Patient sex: M
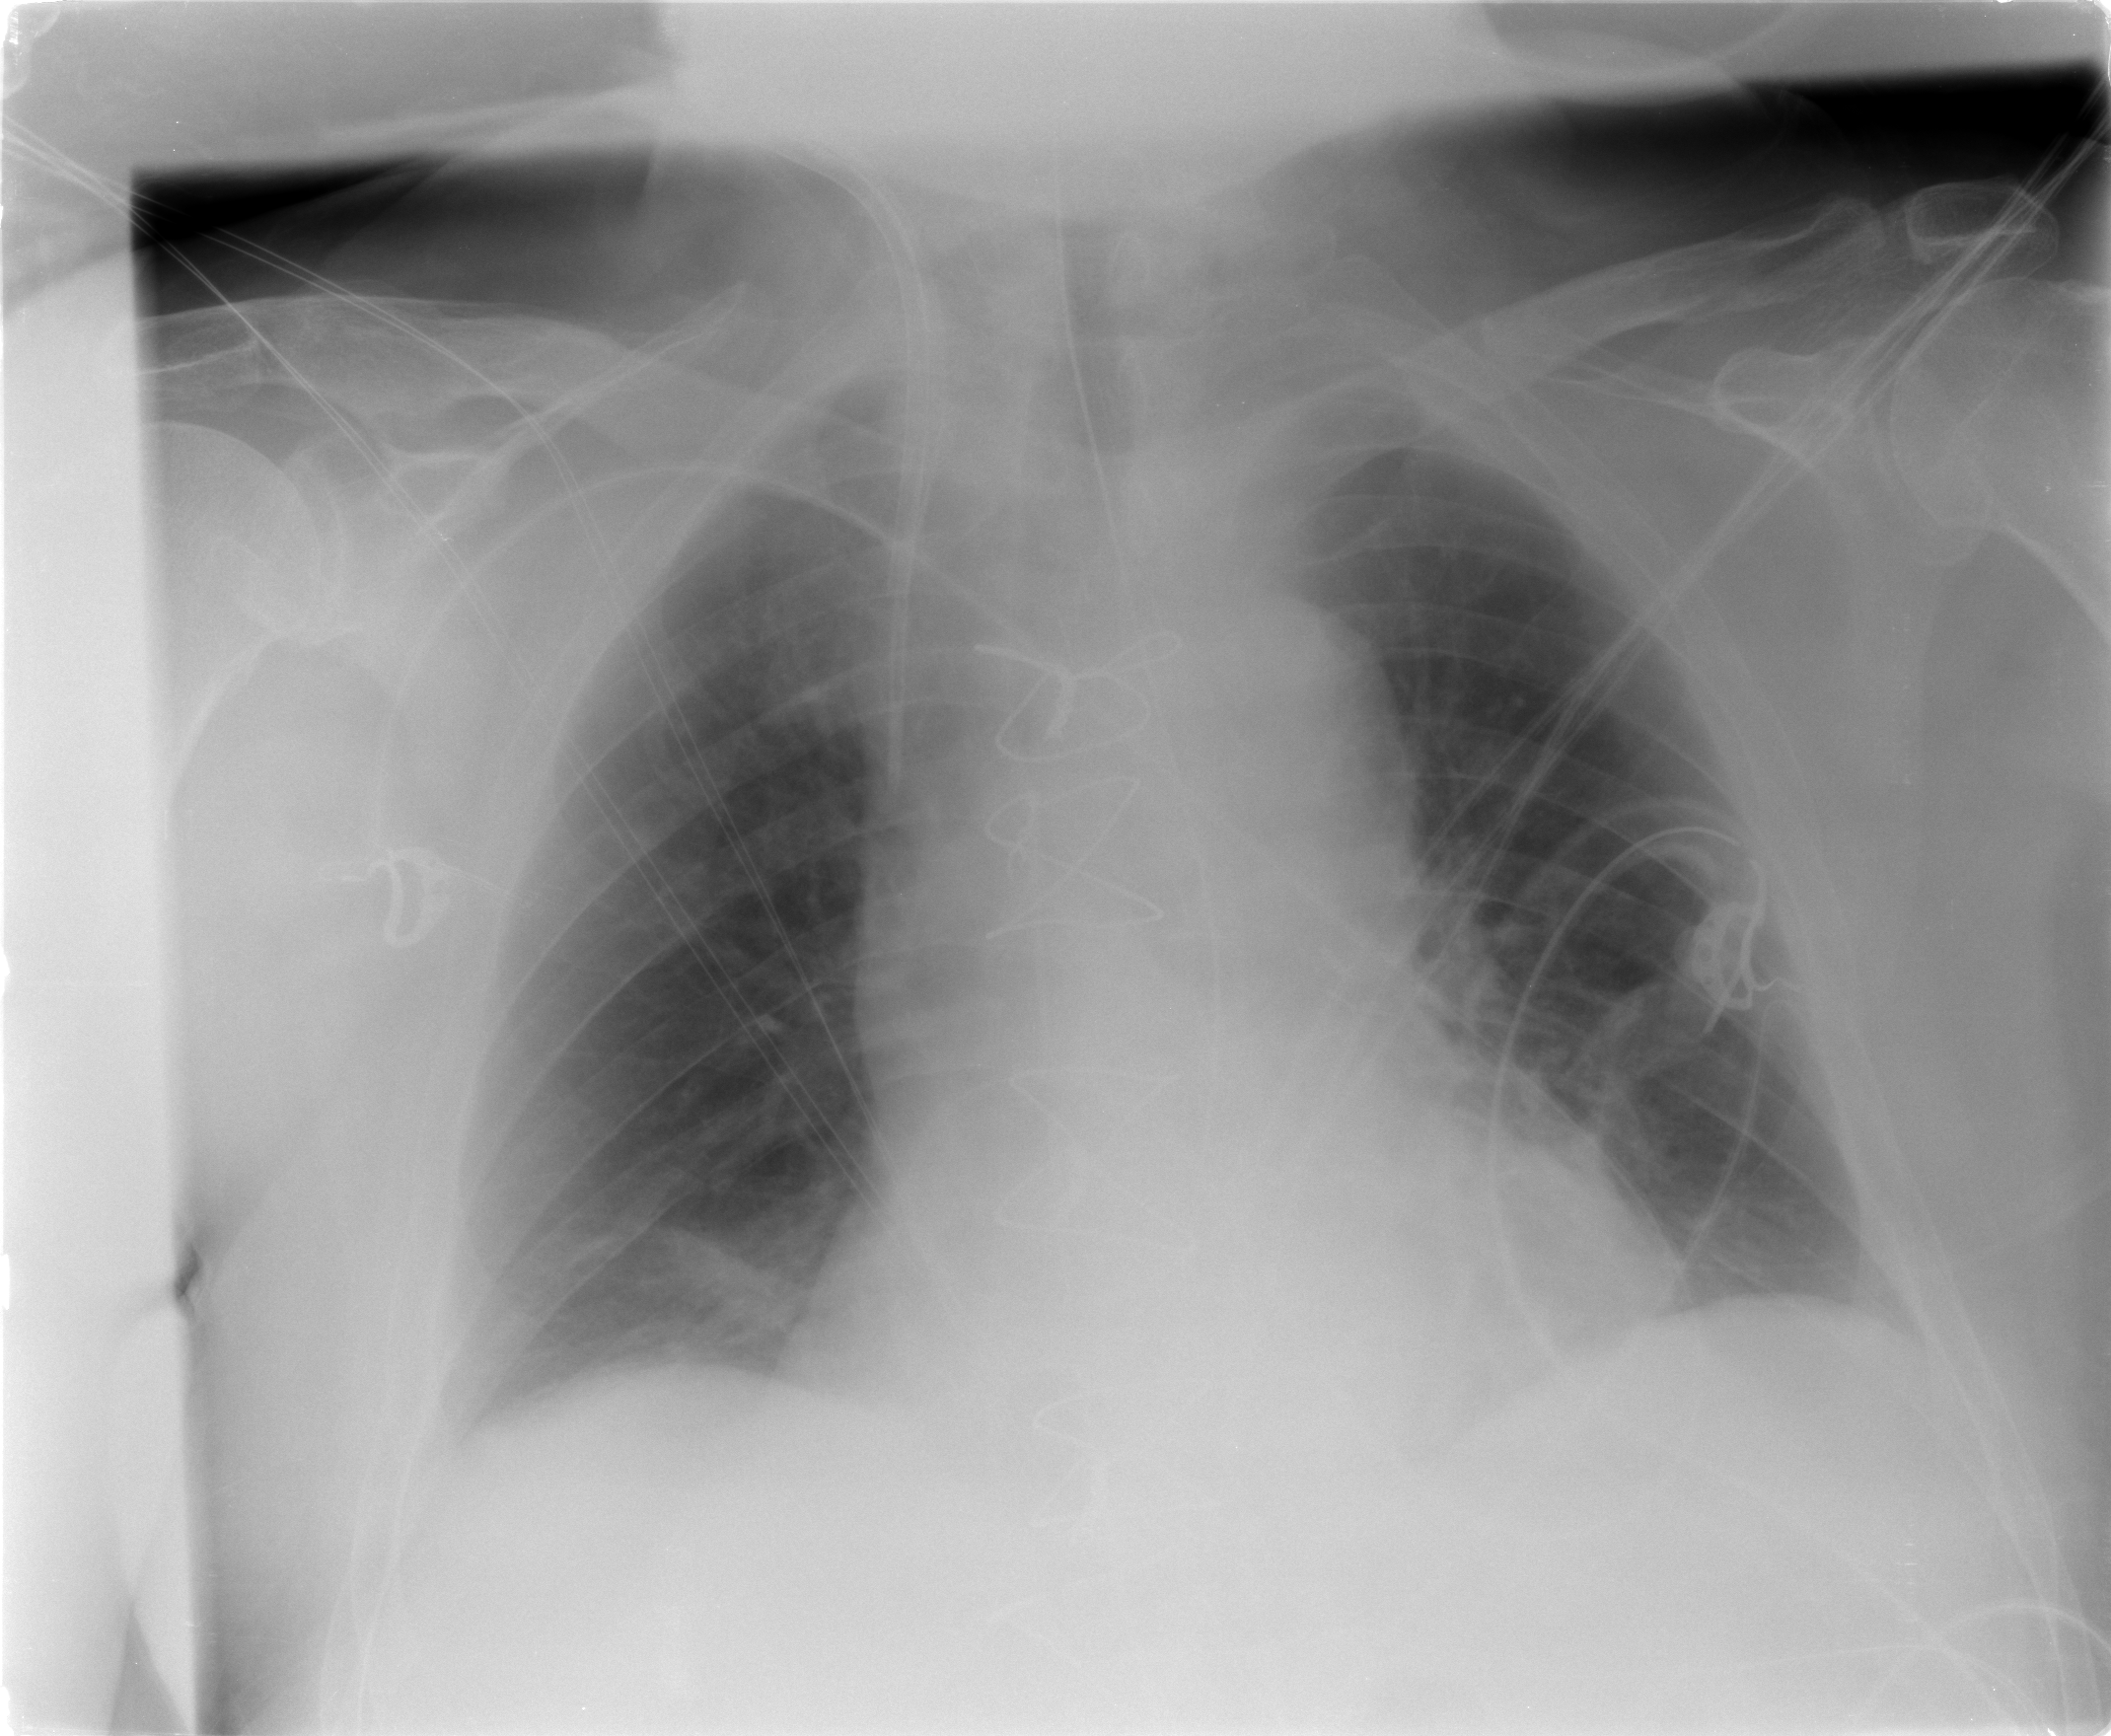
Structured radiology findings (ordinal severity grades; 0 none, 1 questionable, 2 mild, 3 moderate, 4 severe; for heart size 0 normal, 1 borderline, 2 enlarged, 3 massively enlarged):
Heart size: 2
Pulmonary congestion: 0
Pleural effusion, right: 1
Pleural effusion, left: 0
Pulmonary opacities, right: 0
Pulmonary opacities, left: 0
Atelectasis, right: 2
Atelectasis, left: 0